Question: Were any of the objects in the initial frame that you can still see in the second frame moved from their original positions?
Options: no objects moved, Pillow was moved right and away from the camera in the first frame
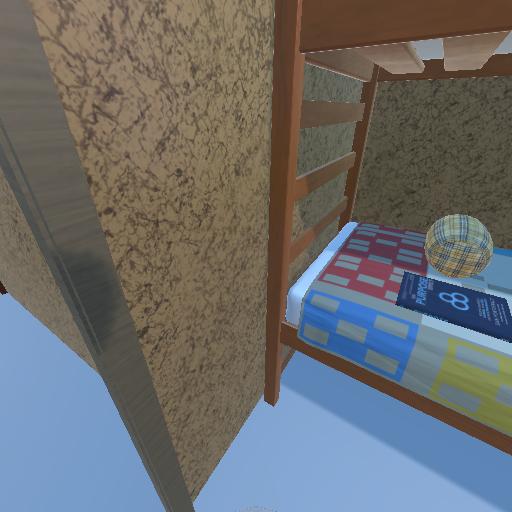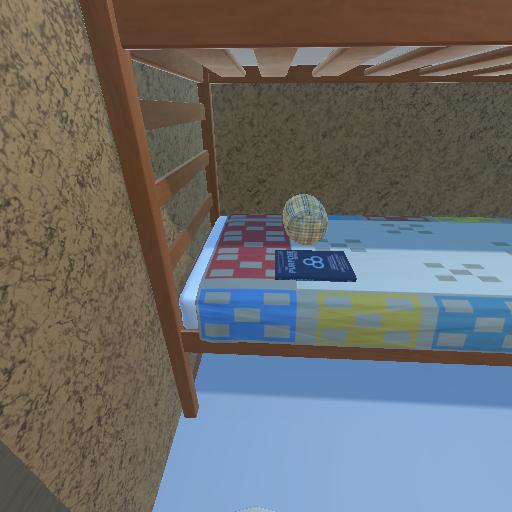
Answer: no objects moved